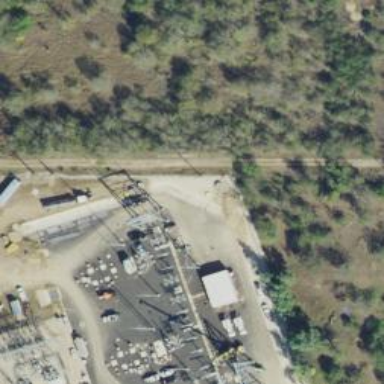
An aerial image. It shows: Switch used for power control.